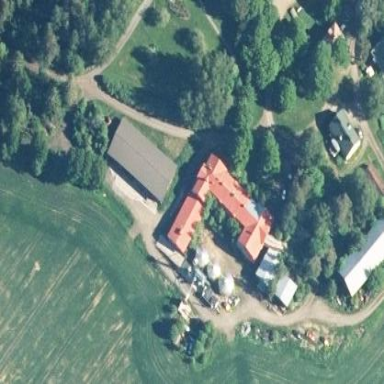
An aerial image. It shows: Farm auxiliary building.